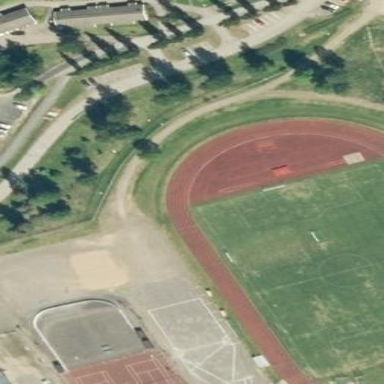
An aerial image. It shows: Stadium with pump track for cycling and skateboarding. The surface is asphalt.